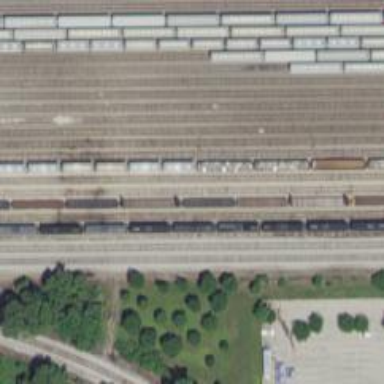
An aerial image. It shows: Railway yard used for manifest purposes.